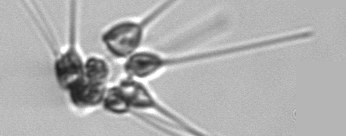
Label: Asterionellopsis_glacialis